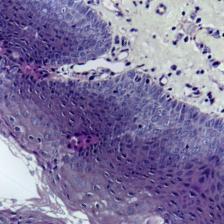
Diagnosis: Normal